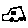
Label: car